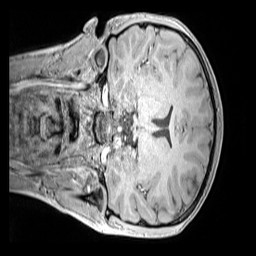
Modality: MP2RAGE
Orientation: coronal
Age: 13
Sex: female
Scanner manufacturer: siemens
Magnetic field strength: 3 T
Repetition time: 4 s
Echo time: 0.00299 s